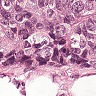
Metastatic tissue present: yes